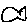
Label: fish